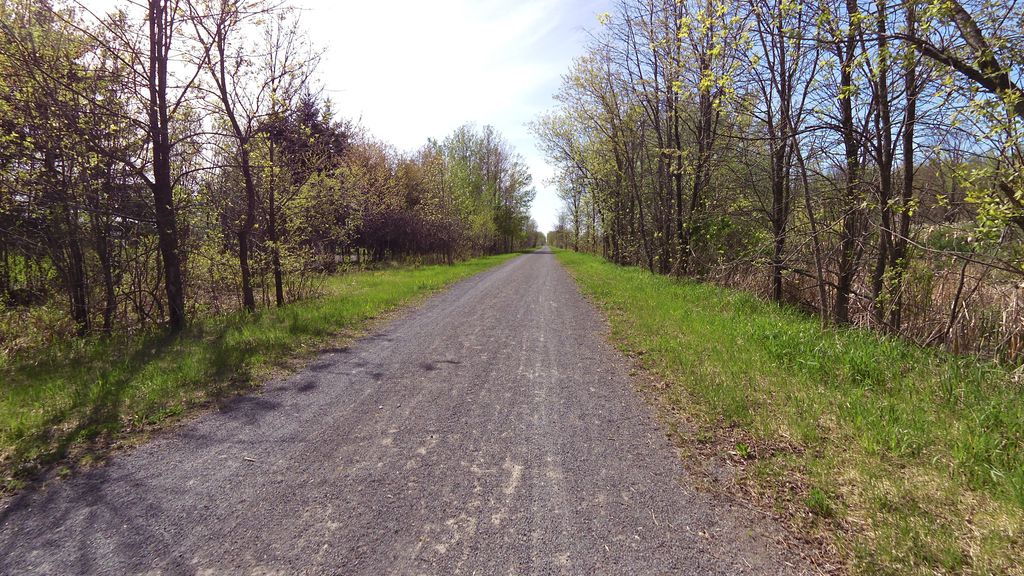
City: ottawa-gatineau